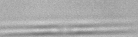
Label: Pseudo-nitzschia